Brain MRI, t2w sequence, axial 2D slice.
Patient: age 23, sex F, weight 78 kg, height 1.78 m
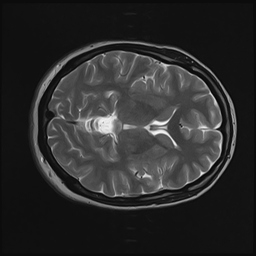